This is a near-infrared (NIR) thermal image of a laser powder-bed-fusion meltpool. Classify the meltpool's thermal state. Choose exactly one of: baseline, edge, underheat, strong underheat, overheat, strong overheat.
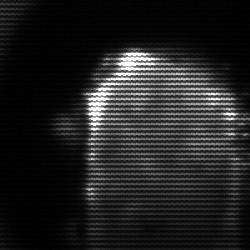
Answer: baseline